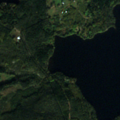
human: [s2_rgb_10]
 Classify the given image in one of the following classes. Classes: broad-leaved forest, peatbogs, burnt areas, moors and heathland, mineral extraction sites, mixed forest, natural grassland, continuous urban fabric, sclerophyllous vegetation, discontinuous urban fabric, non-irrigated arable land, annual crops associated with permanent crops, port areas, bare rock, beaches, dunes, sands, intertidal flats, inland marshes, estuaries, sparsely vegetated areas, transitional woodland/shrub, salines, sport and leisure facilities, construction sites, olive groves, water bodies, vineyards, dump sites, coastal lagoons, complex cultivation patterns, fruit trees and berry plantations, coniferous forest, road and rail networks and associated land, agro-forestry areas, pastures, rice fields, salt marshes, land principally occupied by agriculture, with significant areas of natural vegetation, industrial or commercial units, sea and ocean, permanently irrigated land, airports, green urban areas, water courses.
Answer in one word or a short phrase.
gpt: coniferous forest, mixed forest, transitional woodland/shrub, water bodies